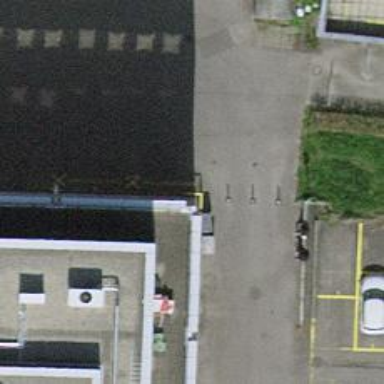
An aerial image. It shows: Bollard barrier.